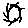
Label: sun